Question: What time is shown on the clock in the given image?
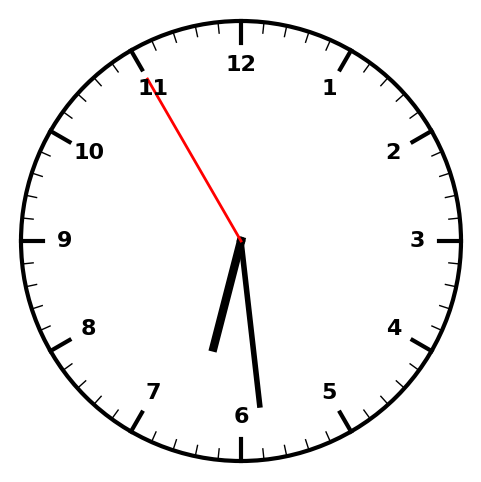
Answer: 06:28:55